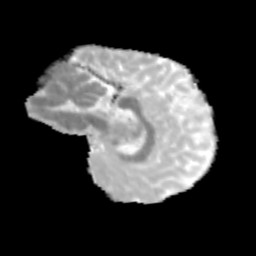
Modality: MD
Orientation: sagittal
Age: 11
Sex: male
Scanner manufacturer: siemens
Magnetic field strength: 3 T
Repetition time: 3.8 s
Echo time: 0.07 s